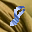
Label: 8